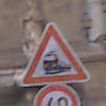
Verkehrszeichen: Bahnuebergang
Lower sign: Geschwindigkeit40
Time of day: SunriseSunset
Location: Outdoor (Urban)
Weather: PartlyCloudy
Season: NotSpecified
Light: Natural